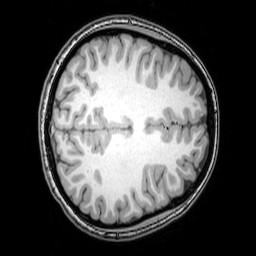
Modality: T1w
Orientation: axial
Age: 21
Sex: female
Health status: healthy
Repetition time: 0.081 s
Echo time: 0.037 s